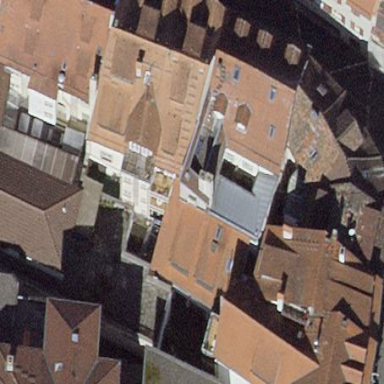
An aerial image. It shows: Building with gabled roof oriented across.